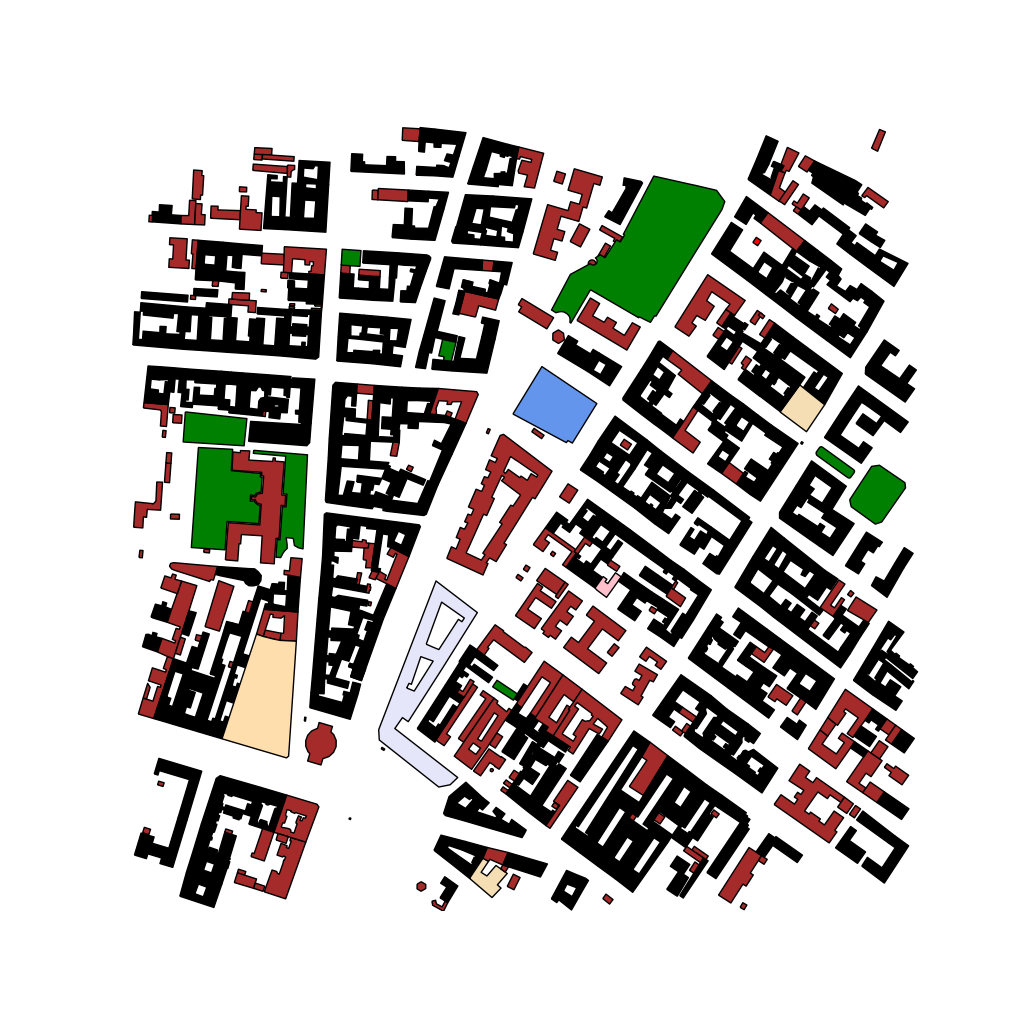
Tags: overhead vector_map, business, industrial, recreation, residential, transport, historical, modern, soviet, high_rise, individual_rise, low_rise, medium_rise, density_1, Building, Diner, Facility, Hotel, Library, Park, Playground, Supermkt, Theater, 1.0 km²